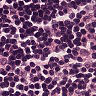
Metastatic tissue present: no